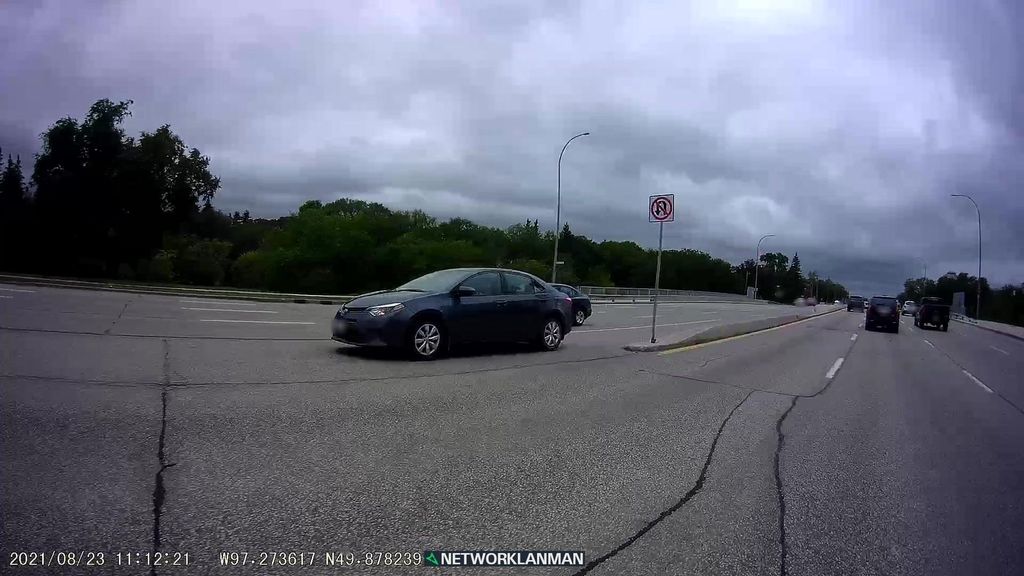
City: winnipeg